Question: I'm currently trying to replicate an old report that used to produce a rolling sum of collections. However it wasn't a standard month on month. Here is screen shot of the excel based report.

The blue section is based on a simple query and gives the dataset used to start(EXAMPLE):
'''
SELECT COUNT(AccountNo) AS Number, SUM(Balance) AS Value, DATENAME(MM,DateOpened) AS Month, DATEPART(Y,DateOpened) AS Year FROM tblAccounts
GROUP BY DATENAME(MM,DateOpened), DATEPART(Y,DateOpened)
'''
The tables are very basic :
'''
AccountNo | Balance | DateOpened
12345 | 1245.55 | 01/01/2015
'''
I'm struggling to get it to work out the months on a rolling basis, so Month 1 for Apr 2011 will be the first month for those files (payments in April), month 2 would be payments in May for the accounts opened in April (I hope that is clear).
So this means Month 1 for April would be April, and Month 1 for Nov would be Nov. Payments are stored in a table tblPayments
'''
AccountNo | DatePayment | PaymentValue
12345 | 02/02/2015 | 15.99
'''
Please ask if I haven't been clear enough
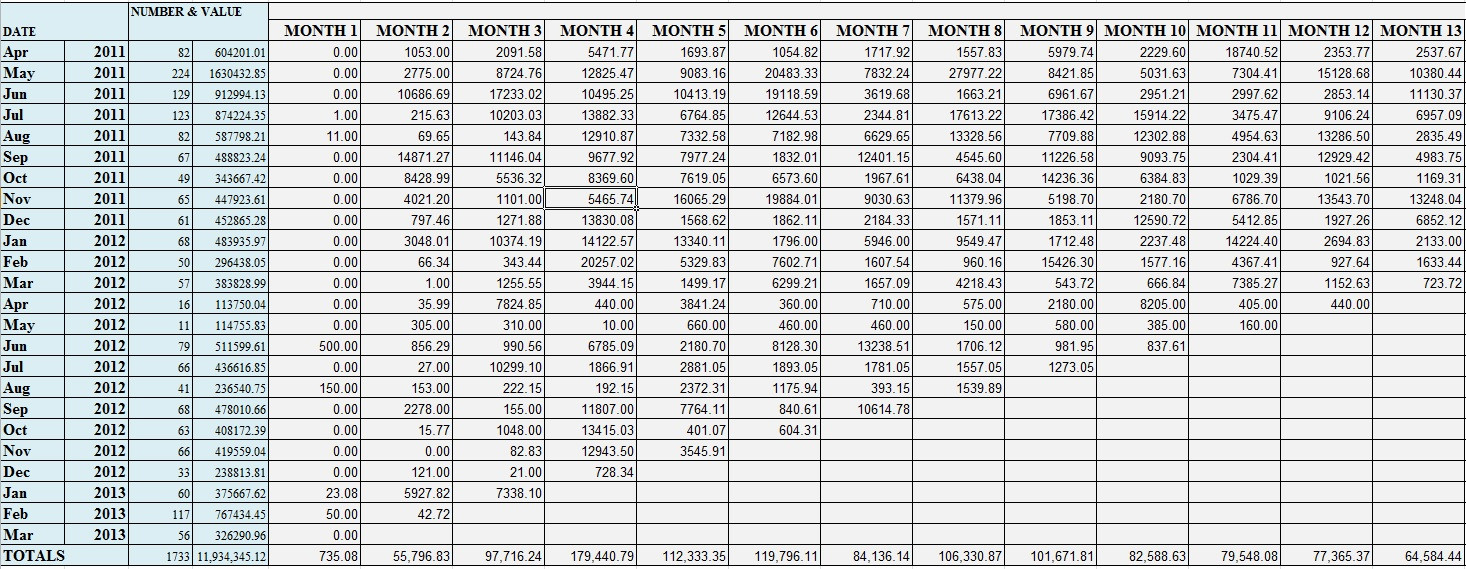
Answer: Assuming you have a column called "DatePayment", you should simply do something like this:
'''
SELECT COUNT(AccountNo) AS Number, SUM(Balance) AS Value,
DATENAME(MM,DateOpened) AS Month, DATEPART(Y,DateOpened) AS Year,
DATEDIFF(MONTH, DateOpened, DatePayment) AS MonthN
FROM [...]
GROUP BY DATENAME(MM,DateOpened), DATEPART(Y,DateOpened),
DATEDIFF(MONTH, DateOpened, DatePayment)
'''
The DATEDIFF simply counts the months between the date the account was opened and the date of the payment. Note that you might want to change the DateOpened to always be the 1st of the month in the DATEDIFF calculation.
In the 'FROM [...]' part of your query, you will need a join between your Payments-table and the table holding your accounts, in order to be able to compare 'DateOpened' with 'DatePayment'. You should join them on the AccountNo-column. This looks something like this:
'''
FROM Accounts INNER JOIN Payments ON Accounts.AccountNo = Payments.AccountNo
'''
After doing this, you will need to make sure that all references to columns that exist in both tables are fully qualified. This means that 'COUNT(AccountNo)' should be changed to 'COUNT(Accounts.AccountNo)', etc.